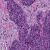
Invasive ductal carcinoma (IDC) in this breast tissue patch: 1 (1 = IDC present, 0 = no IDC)